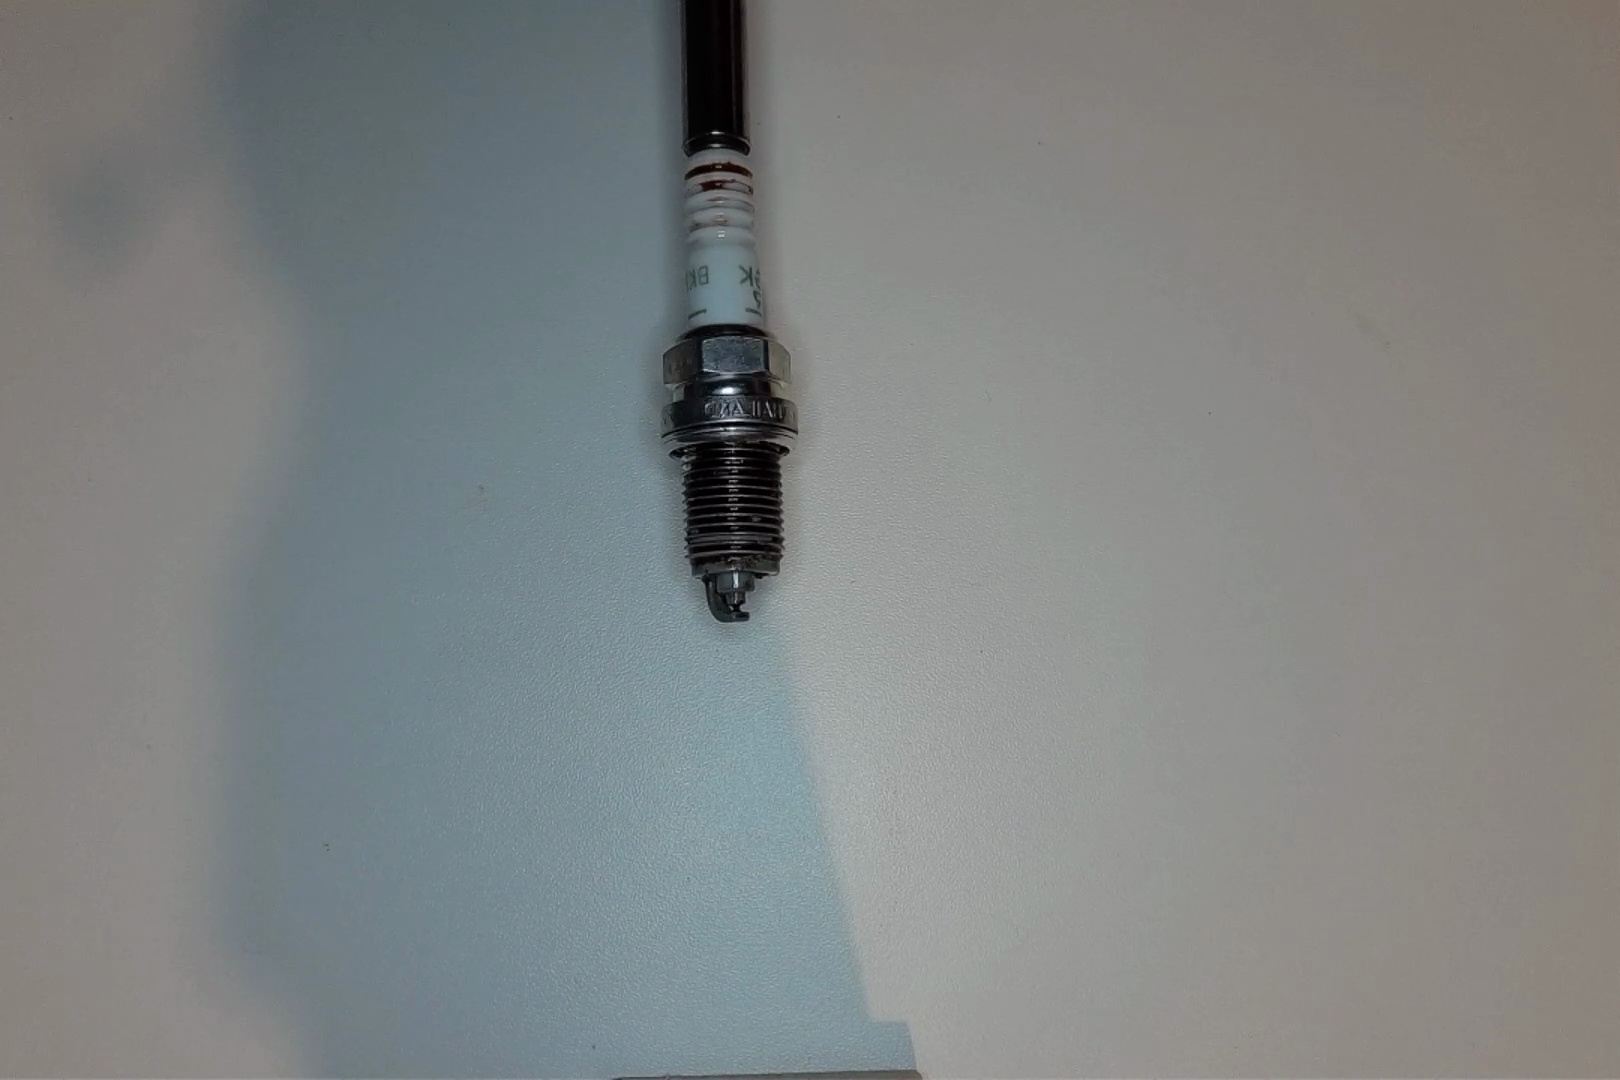
Label: anomaly